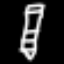
Label: pencil